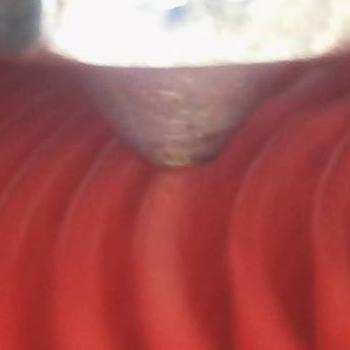
Flow rate: 149%